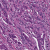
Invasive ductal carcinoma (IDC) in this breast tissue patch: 1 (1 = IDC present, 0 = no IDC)